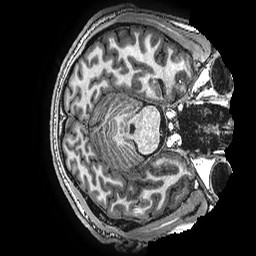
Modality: T1w
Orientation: axial
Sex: male
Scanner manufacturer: ge
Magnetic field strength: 3 T
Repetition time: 0.00766 s
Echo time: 0.003476 s